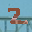
Label: 2